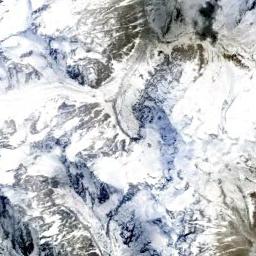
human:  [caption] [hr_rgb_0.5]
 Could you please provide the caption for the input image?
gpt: A snow-covered mountain covered in large areas .

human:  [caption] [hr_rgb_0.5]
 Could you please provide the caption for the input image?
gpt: The snowberg is covered with snow .

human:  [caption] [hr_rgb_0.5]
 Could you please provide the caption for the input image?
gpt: The snow berg is consist of bare land and white snow .

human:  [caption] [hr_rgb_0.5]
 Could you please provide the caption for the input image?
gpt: The snowberg is covered with glaciers .

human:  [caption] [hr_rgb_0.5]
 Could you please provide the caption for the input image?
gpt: There are much snow and some bare land on the snowberg .